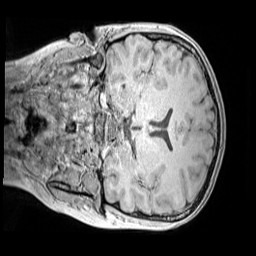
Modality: MP2RAGE
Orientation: coronal
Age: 11
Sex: male
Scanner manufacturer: siemens
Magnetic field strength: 3 T
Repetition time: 4 s
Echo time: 0.00299 s